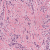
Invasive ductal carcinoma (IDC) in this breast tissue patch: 1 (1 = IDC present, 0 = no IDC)